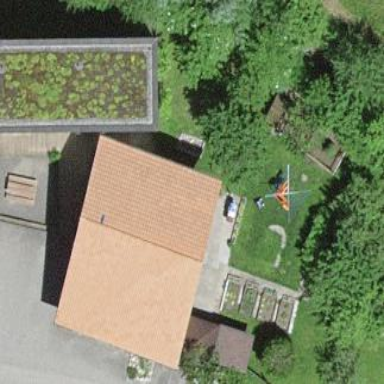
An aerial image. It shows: Residential building.